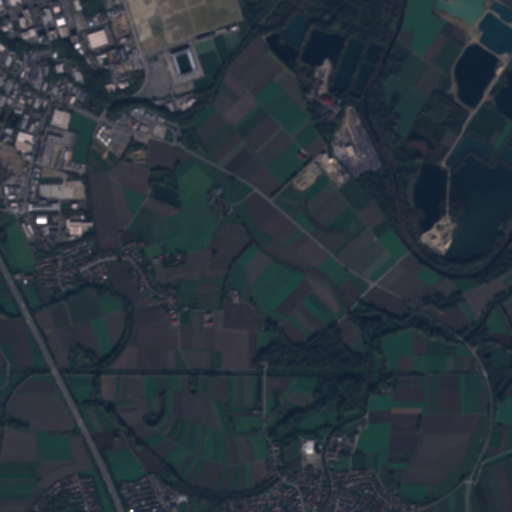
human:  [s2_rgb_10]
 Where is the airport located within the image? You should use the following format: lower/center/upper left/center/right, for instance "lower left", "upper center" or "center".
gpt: The airport is located in the lower right of the image.
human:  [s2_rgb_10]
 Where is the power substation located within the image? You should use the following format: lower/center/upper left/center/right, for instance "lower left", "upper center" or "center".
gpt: The power substation is located in the upper center of the image.
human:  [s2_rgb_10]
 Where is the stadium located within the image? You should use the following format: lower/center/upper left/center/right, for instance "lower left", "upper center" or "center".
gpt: The stadium is located in the upper center of the image.
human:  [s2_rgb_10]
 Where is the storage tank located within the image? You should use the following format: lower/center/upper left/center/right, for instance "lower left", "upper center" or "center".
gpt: The storage tank is located in the center of the image.
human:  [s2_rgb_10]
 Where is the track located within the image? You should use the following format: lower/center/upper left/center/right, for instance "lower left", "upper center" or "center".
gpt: The track is located in the lower center of the image.
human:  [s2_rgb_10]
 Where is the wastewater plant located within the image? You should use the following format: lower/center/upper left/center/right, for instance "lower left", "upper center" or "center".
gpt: The wastewater plant is located in the lower right of the image.
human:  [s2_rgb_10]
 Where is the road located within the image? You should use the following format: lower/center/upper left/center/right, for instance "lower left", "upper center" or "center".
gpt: There is no road in the image.